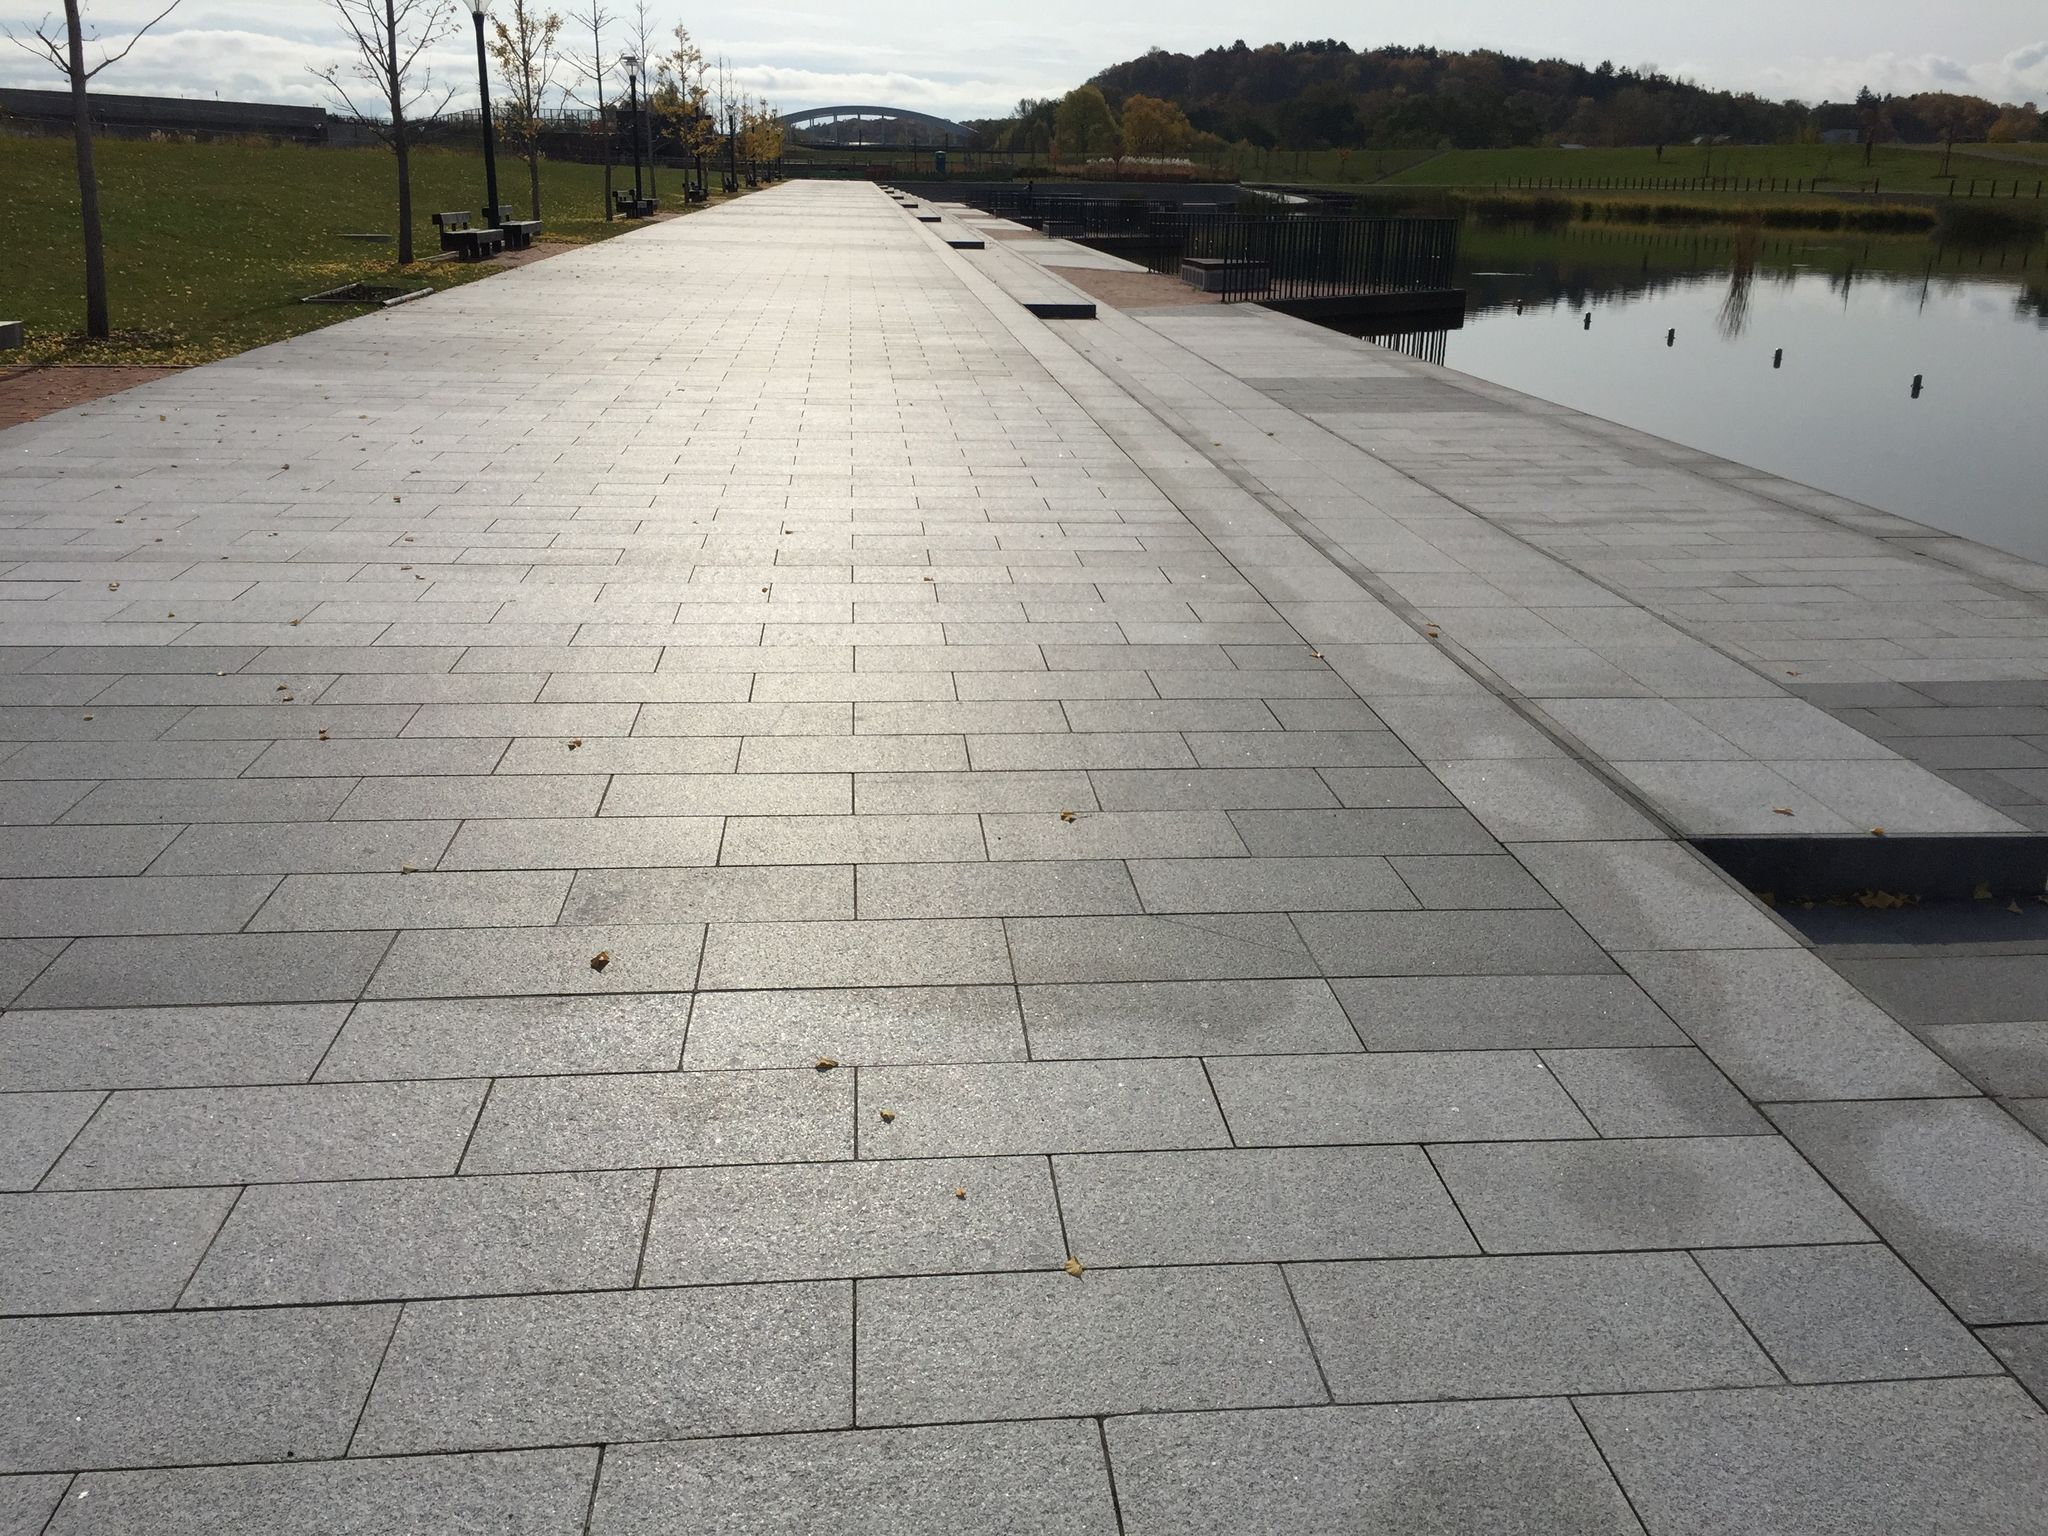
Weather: clear
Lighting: day
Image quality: good
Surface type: walking surface
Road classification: pedestrian, footway, path
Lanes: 1.0
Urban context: urban centre
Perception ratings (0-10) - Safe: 9.52, Lively: 5.35, Beautiful: 8.92, Boring: 4.58, Depressing: 3.92, Wealthy: 6.83